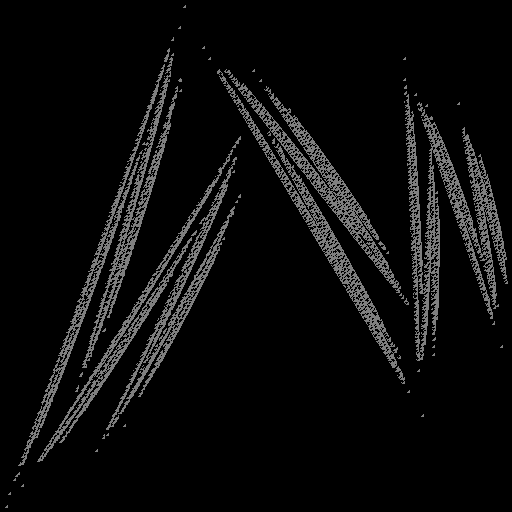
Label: bamboofern